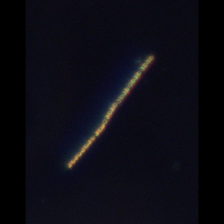
Taxon: Skeletonema
Group: Diatoms